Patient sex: F
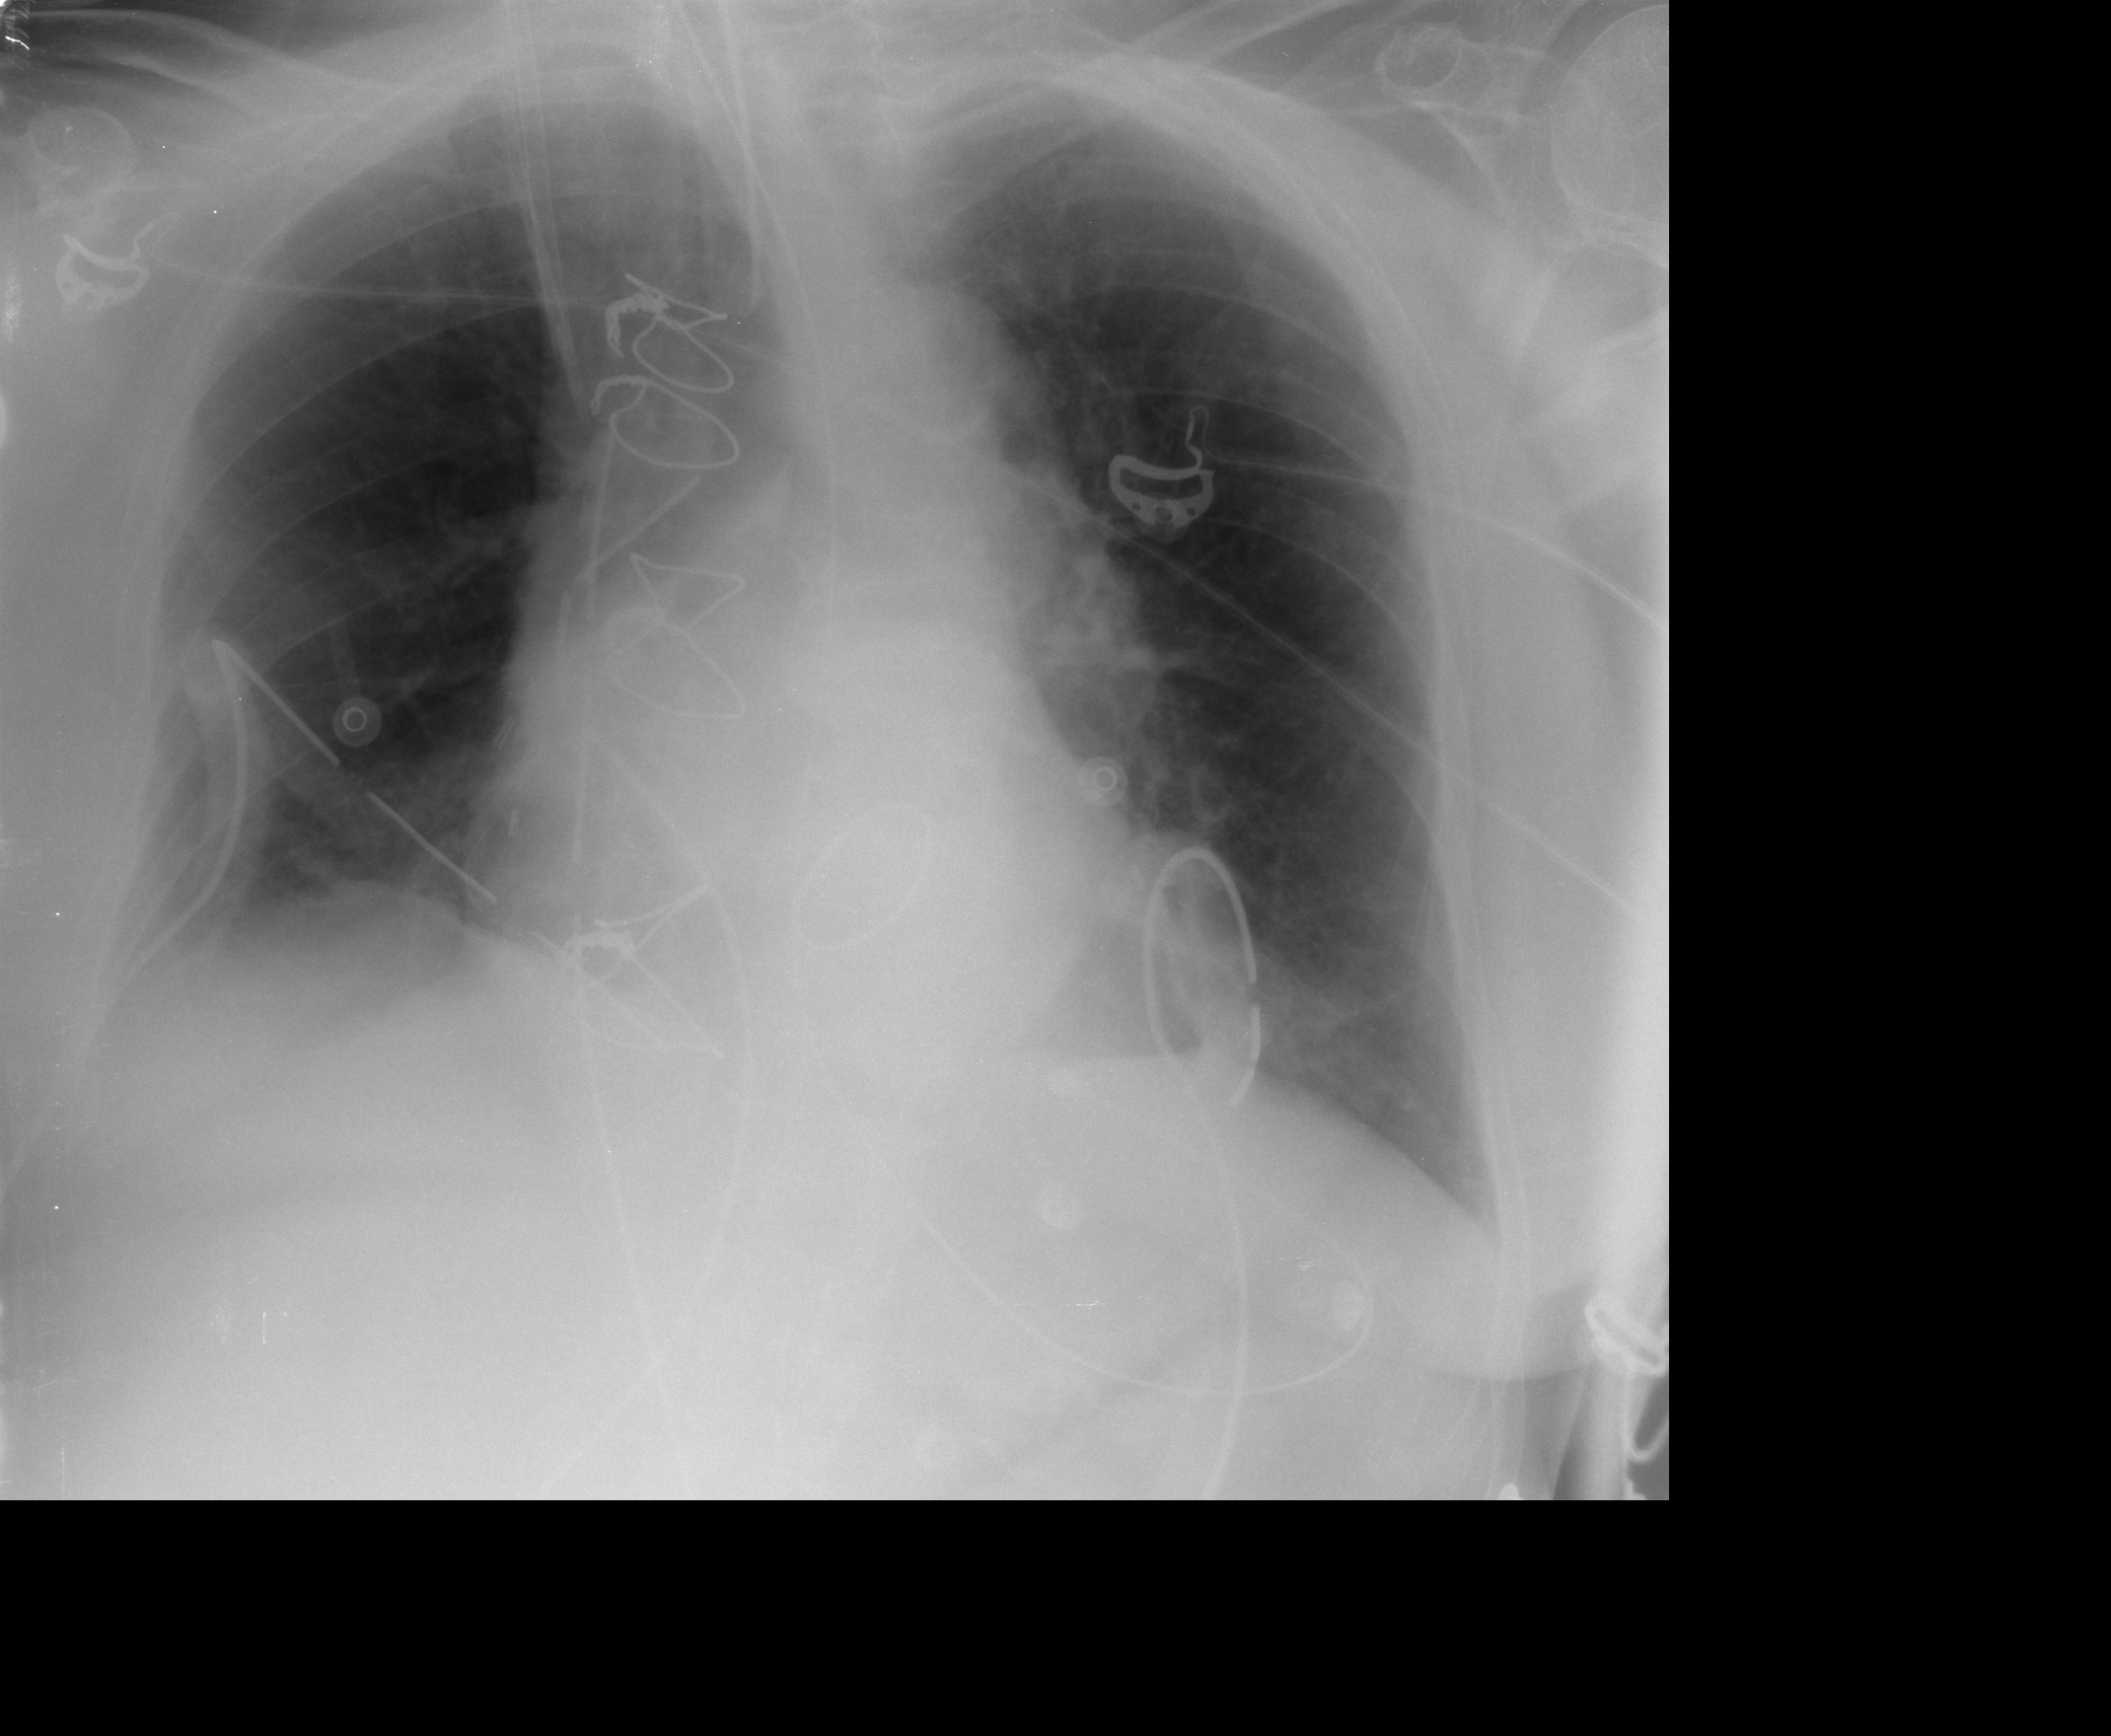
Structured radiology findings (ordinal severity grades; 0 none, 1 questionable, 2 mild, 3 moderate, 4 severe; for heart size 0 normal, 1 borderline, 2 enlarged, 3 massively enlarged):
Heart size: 1
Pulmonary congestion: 0
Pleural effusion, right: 0
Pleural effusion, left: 0
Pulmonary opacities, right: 0
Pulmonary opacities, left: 0
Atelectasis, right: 2
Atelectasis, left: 2